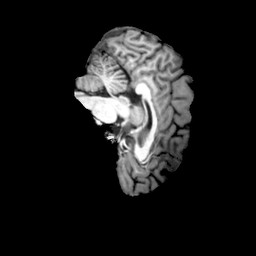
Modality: T1w
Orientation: sagittal